Question: I am trying to implement a list that contains items of a certain type, a Session. Each Session contains a list that contains the type Note. I want to display these Notes in the list under their respective Session header.
Currently I have tried two different methods. The first way was to use 'ItemsControls' as 'ControlTemplate' for the 'ListBoxItems'. This is what I used in the picture below and it is how I want the list to look like. Each red rectangle shows a Session, the items below the header are the Notes. The problem then is that the selection from the 'ListBox' selects 'ItemsControls' instead of each separate Note.

The other way I tried to implement the list is to give each Note a property of which Session it belongs to in order to use a 'GroupStyle' on the 'ListBox'. If I then set the ItemsSource of the ListBox to a list of Notes instead of Sessions I'll get a list that looks like the picture and that has selection of notes. The problem now is that I want the list to show Sessions that doesn't contain any Notes as well.
Does anyone know what I should use to implement a list with selection and that works the way I have described?
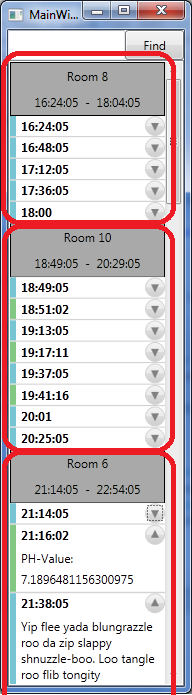
Answer: MainWindow.xaml:
'''
<TreeView ItemsSource="{Binding}">
<TreeView.Resources>
<HierarchicalDataTemplate DataType="{x:Type local:Session}" ItemsSource="{Binding Path=Notes}">
<TextBlock Text="{Binding Path=Name}" />
</HierarchicalDataTemplate>
<DataTemplate DataType="{x:Type local:Note}">
<Expander Header="{Binding Path=Notek}">
<TextBlock Foreground="Red" Text="{Binding Path=Details}" />
</Expander>
</DataTemplate>
</TreeView.Resources>
</TreeView>
'''
MainWindow.xaml.cs
'''
public partial class MainWindow : Window
{
public MainWindow()
{
InitializeComponent();
List<Session> sessions = new List<Session>();
for (int i = 0; i < 5; i++)
{
List<Note> notes = new List<Note>();
for (int j = i * 5; j < (i + 1) * 5; j++)
{
Note note = new Note()
{
Notek = string.Format("Note {0}", j),
Details = string.Format("Note j = {0}{1}j*j = {2}", j, System.Environment.NewLine, j*j)
};
notes.Add(note);
}
Session session = new Session()
{
Name = string.Format("Session # {0}", i),
Notes = notes
};
sessions.Add(session);
}
DataContext = sessions;
}
}
public class Session
{
public string Name { get; set; }
public List<Note> Notes { get; set; }
}
public class Note
{
public string Notek { get; set; }
public string Details { get; set; }
}
'''
I think that you can style your 'HierarchicalDataTemplate' as you want. I just show you the example. I think its easier rather than 'ItemsControl' with event handlers.